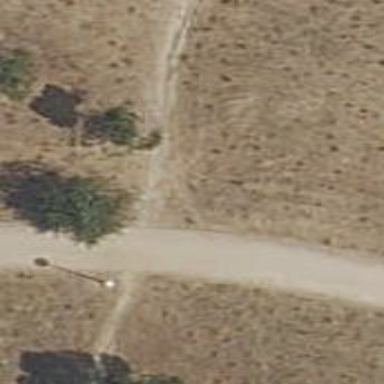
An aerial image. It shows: Dirt footway.